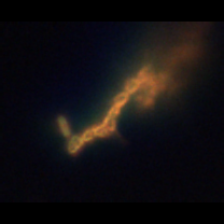
Taxon: Chaetoceros
Group: Diatoms